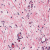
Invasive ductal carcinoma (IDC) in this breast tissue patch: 0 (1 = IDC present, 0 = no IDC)